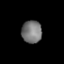
Tissue: lung
Cell type: Epithelial cells
Senescence score: 0.2307
Nuclear area (px): 446
Mean DAPI intensity: 118.783